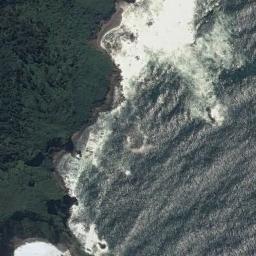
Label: beach